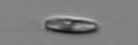
Label: Chrysochromulina